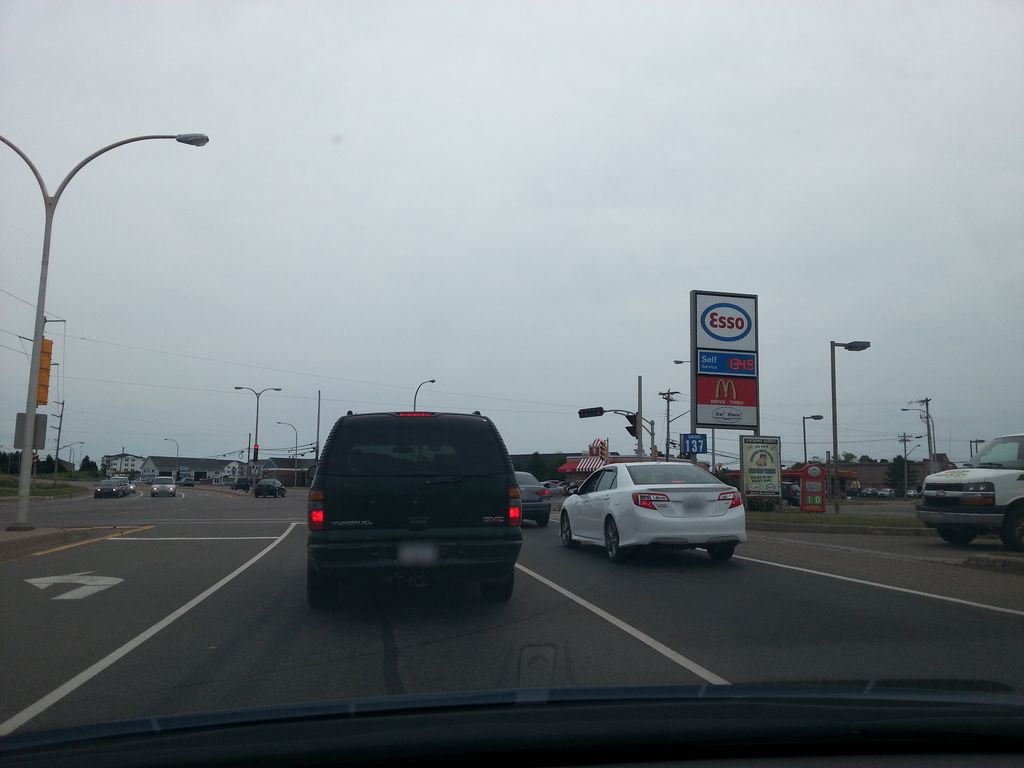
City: charlottetown